Question: I am writing a program that creates a game board, and uses a superclass and subclasses to generate the board. Essentially, I want to use an arrayList that stores the values returned back from the methods of the subclasses of Cell. But I cannot figure out how to do it. What I have written in the BoardGame class gives me an error, and I cannot think of another way to do this.

'''
import java.util.ArrayList;
public class BoardGame {
private Die theDie;
BoardGame(){
}
void buildBoard(){
ArrayList<Player> player;
Cell c = new Cell();
ArrayList<Cell>cells = new ArrayList<Cell>();
cells.add(c.landOn());
}
void runSimulation(){
}
int takeTurn(String n){
//since we don't know what we are returning yet
return 0;
}
String toString(String n){
//Since we aren't returning anything yet
return "Nothing";
}
}
public class Cell {
static int landOn(){
//Since we do not know what we are returning
return 0;
}
public String toString(){
//Since we do not know what we are returning
return "Blank";
}
}
public class Star extends Cell {
int landOn(){
//since we do not know what we are returning
return 5;
}
public String toString(){
//since we do not know what we are returning
return "Star: +5";
}
}
public class Lightning extends Cell {
int landOn(){
//since we do not know what we are returning
return -5;
}
public String toString(){
//since we do not know what we are returning
return "Lightning: -5";
}
}
public class X extends Cell {
int landOn(){
//since we do not know what we are returning
return -10;
}
public String toString(){
//since we do not know what we are returning
return "X: -10";
}
}
public class Smiley extends Cell {
int landOn(){
//since we do not know what we are returning
return 10;
}
public String toString(){
//since we do not know what we are returning
return "Smiley: +10";
}
}
'''
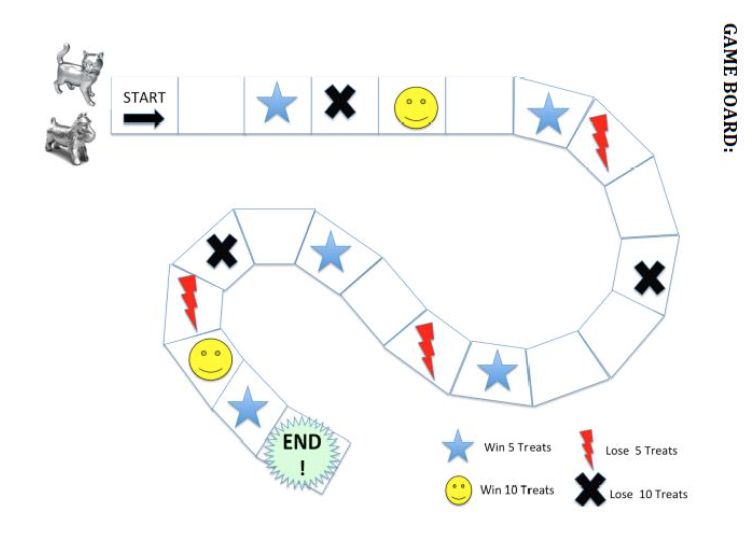
Answer: Your 'ArrayList' is declared as a 'Cell'
The return type for your methods is 'int'.
Your 'ArrayList'cannot store anything other then instances of the type 'Cell'
To store all the return types of the methods you need an 'ArrayList' of the type 'Integer'
Using 'int' wont work either as 'int' is a primitive.
Solution:
'''
ArrayList<Integer> cells = new ArrayList<>();
'''